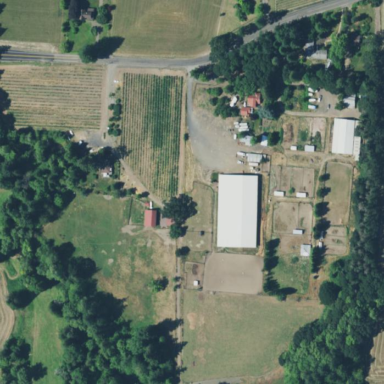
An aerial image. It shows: Farmyard area.